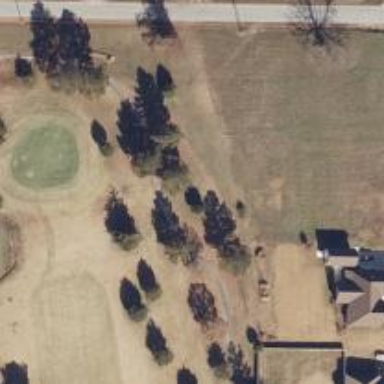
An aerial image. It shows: Path for both roads and golfers.